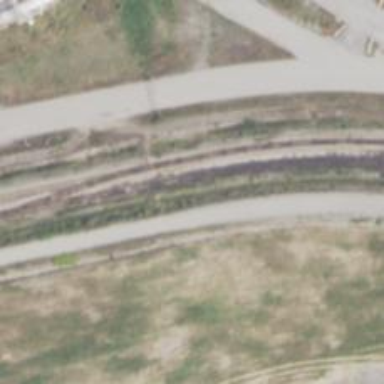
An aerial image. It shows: Railway siding for service.